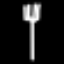
Label: fork